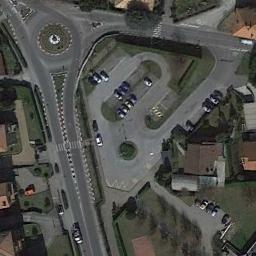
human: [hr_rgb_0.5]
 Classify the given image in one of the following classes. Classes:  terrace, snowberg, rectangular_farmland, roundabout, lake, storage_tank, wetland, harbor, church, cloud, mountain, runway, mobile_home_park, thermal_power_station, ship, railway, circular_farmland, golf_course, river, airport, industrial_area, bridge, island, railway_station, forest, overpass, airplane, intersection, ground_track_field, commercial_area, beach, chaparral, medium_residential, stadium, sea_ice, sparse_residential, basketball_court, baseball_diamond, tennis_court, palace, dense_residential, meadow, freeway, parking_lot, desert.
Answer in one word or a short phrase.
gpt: roundabout